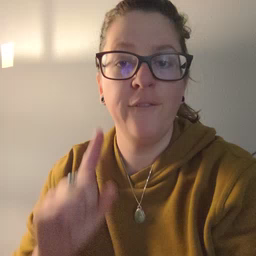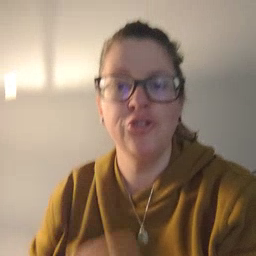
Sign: first